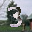
Label: 3